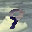
Label: 9